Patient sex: M
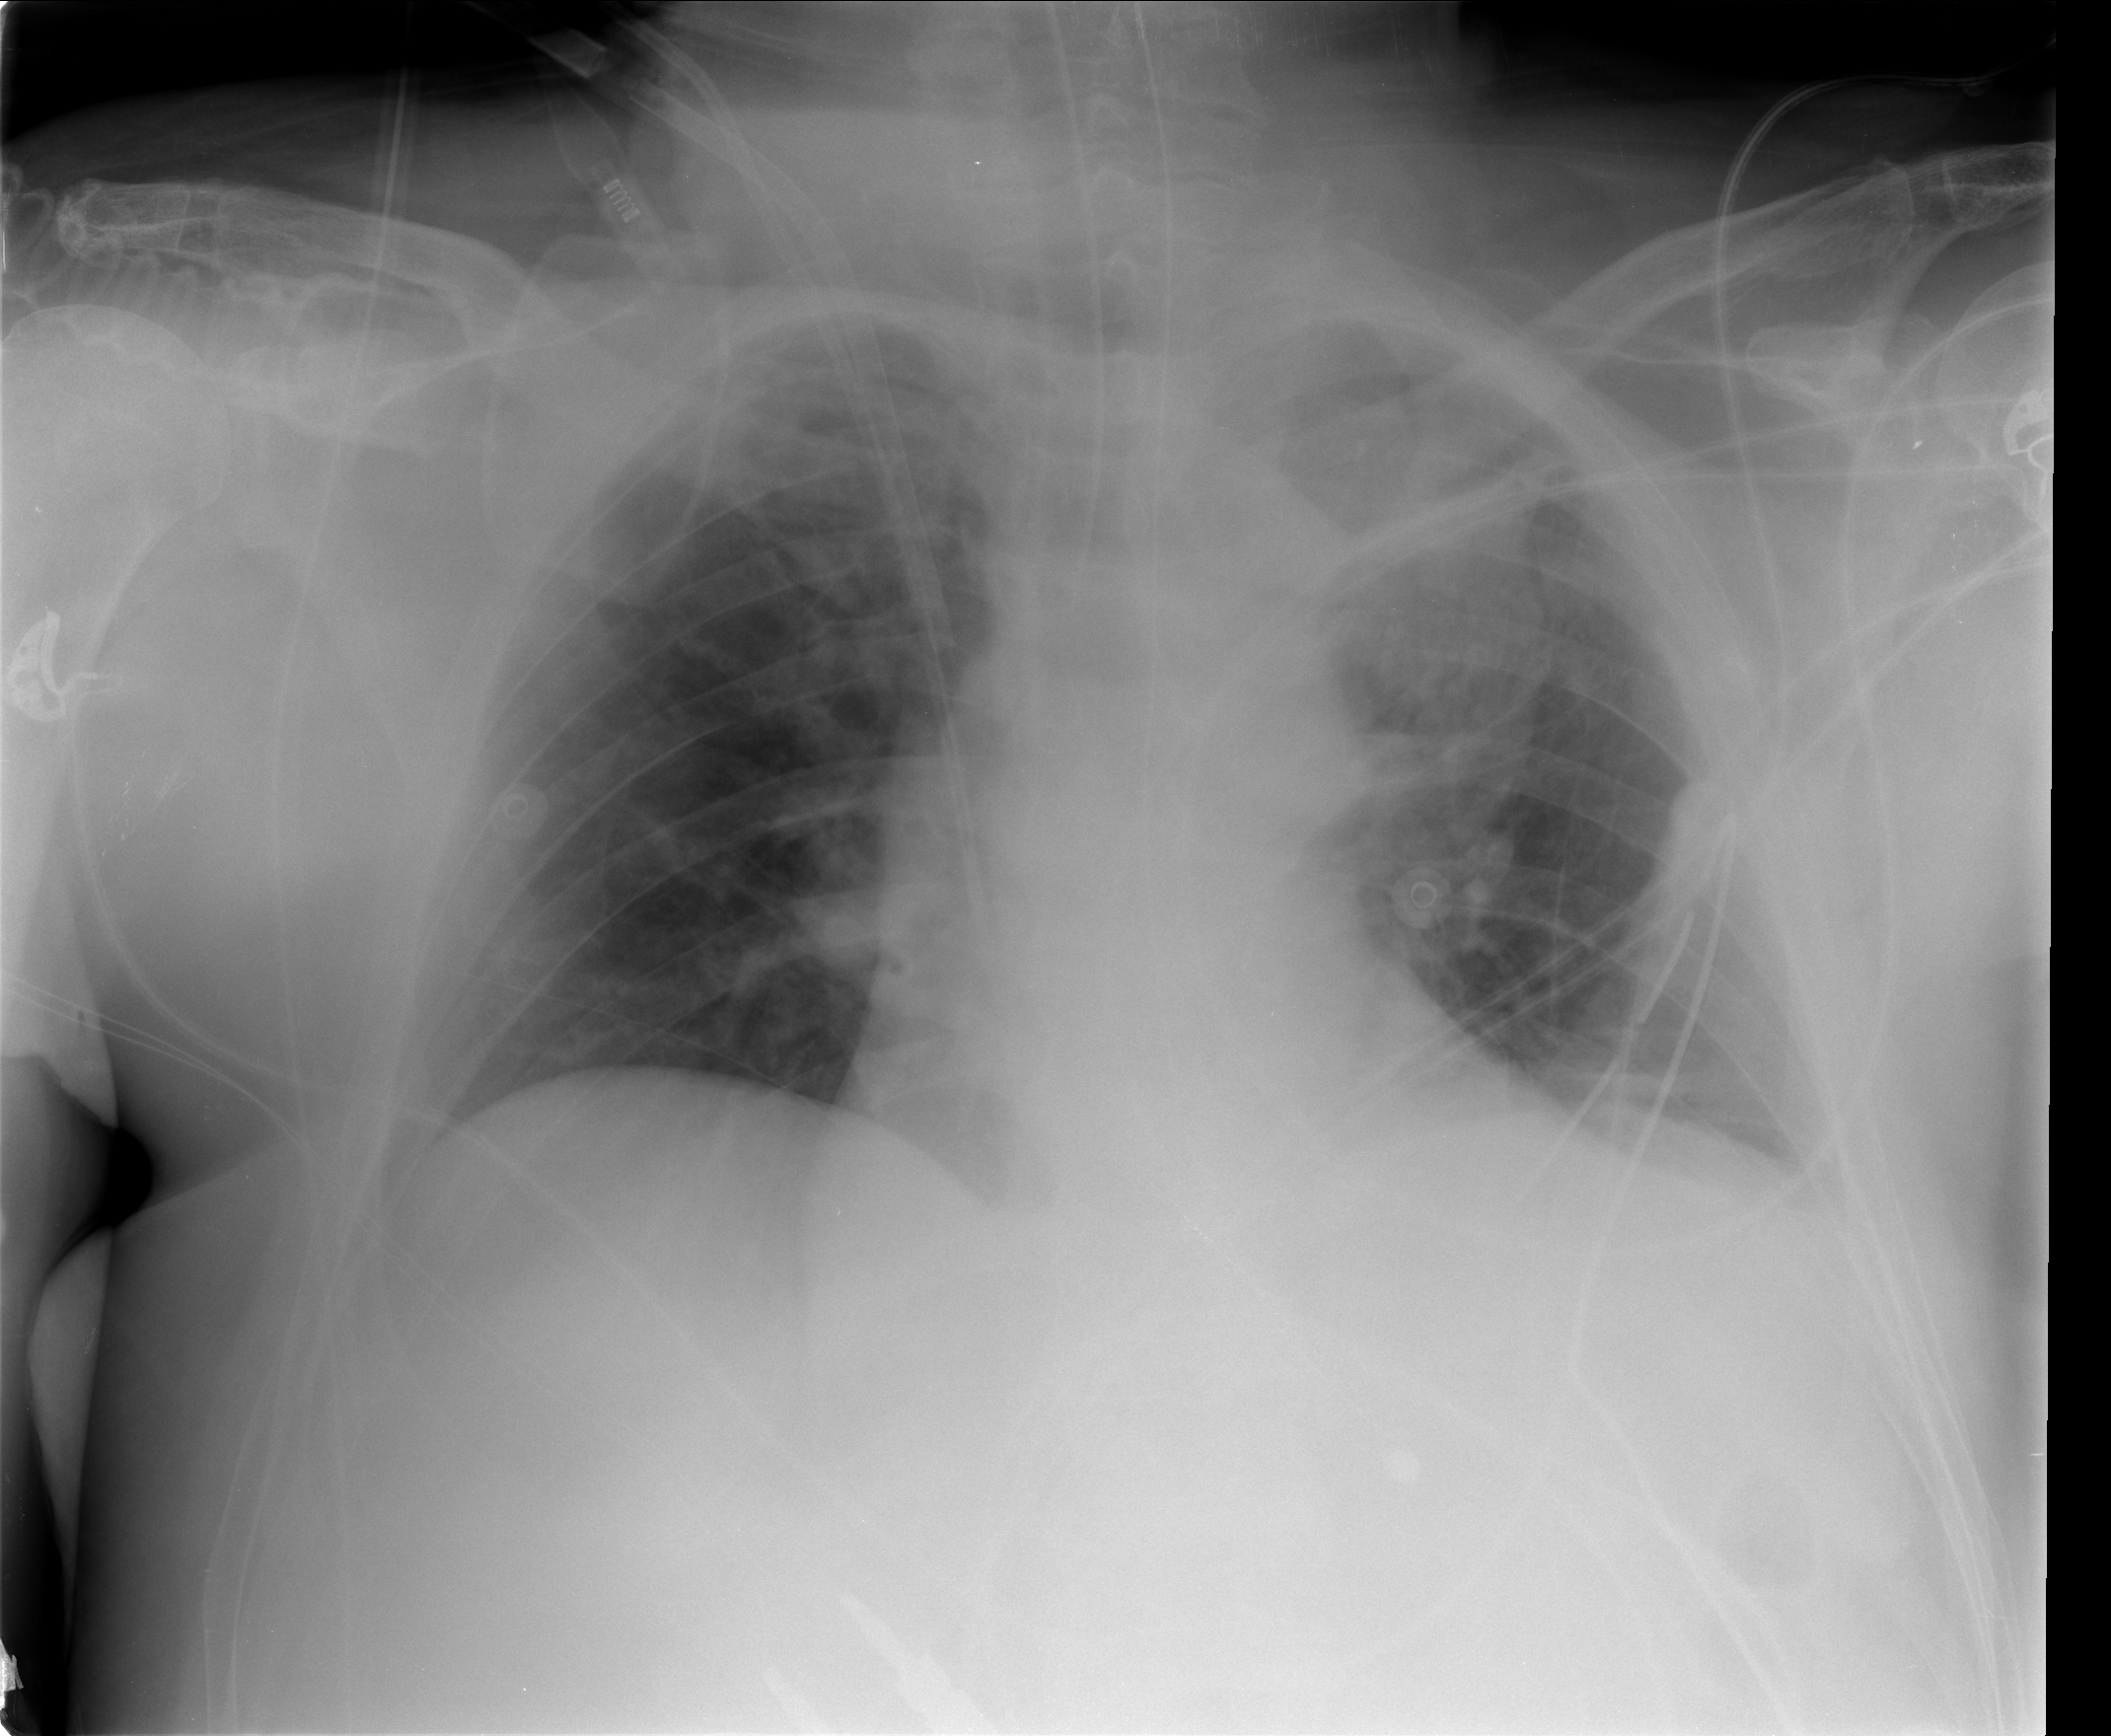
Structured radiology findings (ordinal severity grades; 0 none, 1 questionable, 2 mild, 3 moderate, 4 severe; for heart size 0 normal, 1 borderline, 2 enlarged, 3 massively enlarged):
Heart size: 2
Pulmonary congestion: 0
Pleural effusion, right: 0
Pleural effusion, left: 1
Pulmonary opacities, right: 0
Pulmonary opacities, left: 0
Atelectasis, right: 0
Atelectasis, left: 3